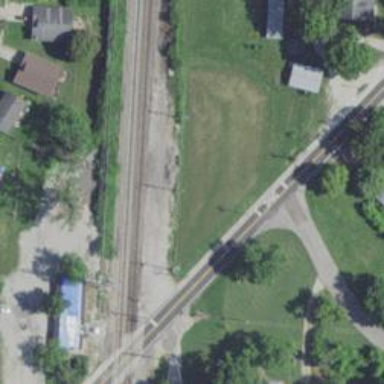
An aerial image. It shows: Railway siding for service.